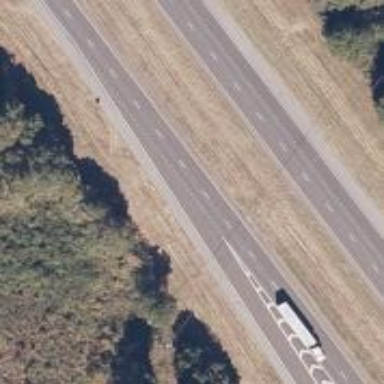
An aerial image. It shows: Motorway junction.